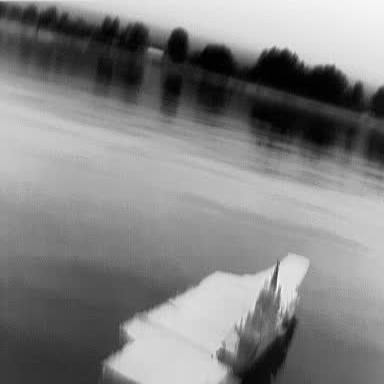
There is a warship in the infrared image.